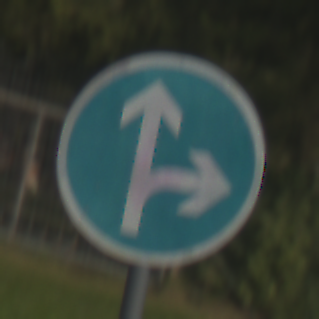
Verkehrszeichen: VorgeschriebeneFahrtrichtungGeradeausOderRechts
Umgebung: Outdoor, Nature
Tageszeit: MorningAfternoon
Wetter: PartlyCloudy
Licht: Natural
Jahreszeit: NotSpecified
Kontrast: HighContrast